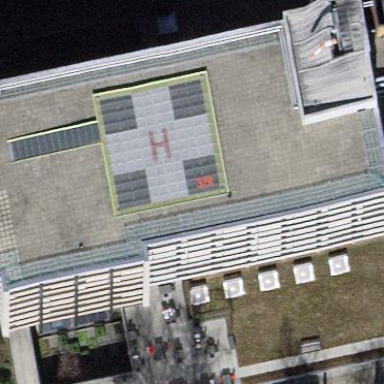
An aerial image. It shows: Image of helipad at airport.